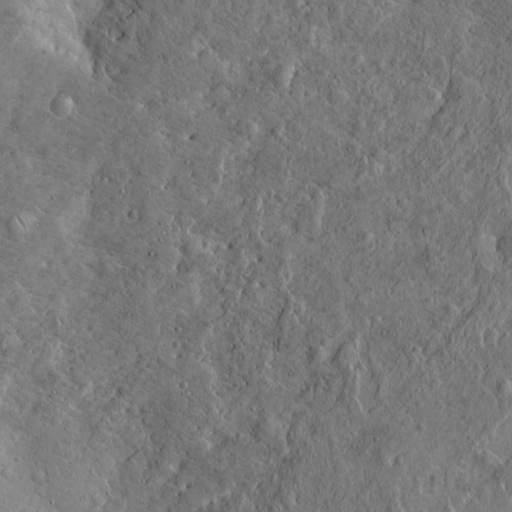
Objects detected: cone